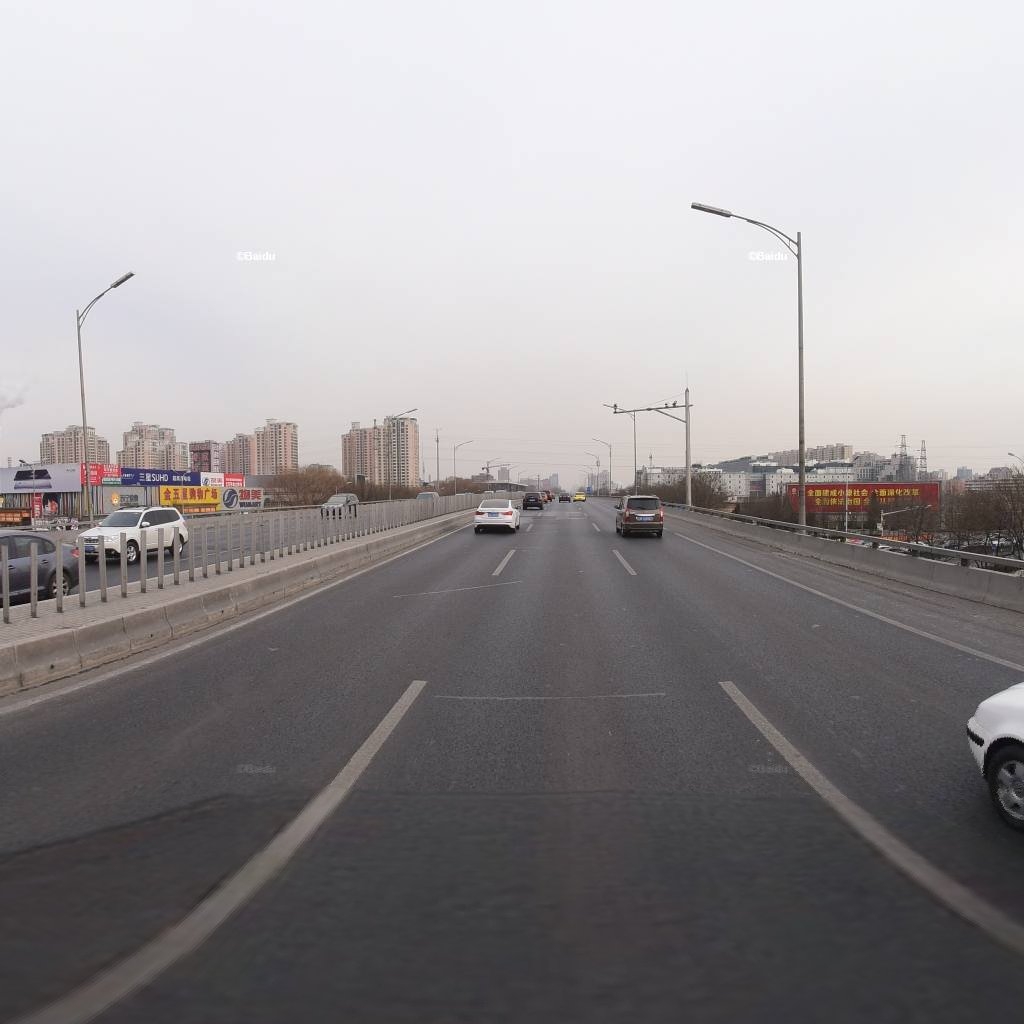
Region: Haidian
Road damage annotations: transverse patch, transverse patch